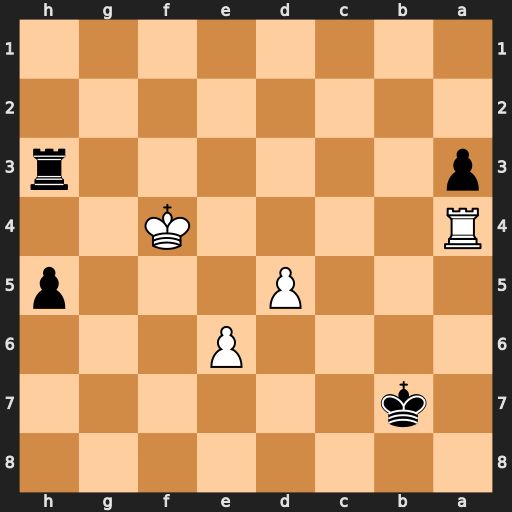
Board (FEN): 8/1k6/4P3/3P3p/R4K2/p6r/8/8
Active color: b
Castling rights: -
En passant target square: -
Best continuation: Rh4+ Kf5 Rxa4 e7 Ra8